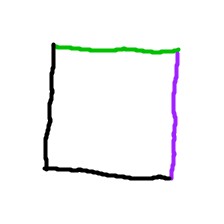
Shape: square